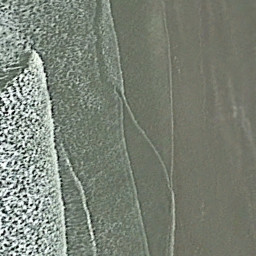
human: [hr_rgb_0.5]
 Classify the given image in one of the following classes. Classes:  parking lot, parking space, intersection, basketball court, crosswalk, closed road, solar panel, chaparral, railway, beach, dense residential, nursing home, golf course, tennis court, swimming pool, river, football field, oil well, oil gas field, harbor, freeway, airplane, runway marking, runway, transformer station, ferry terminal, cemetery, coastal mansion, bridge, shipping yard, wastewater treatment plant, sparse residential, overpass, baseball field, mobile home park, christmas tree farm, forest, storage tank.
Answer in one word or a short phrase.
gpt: beach